Question: how can i make this button smaller?
I have added constraints but it does not work.
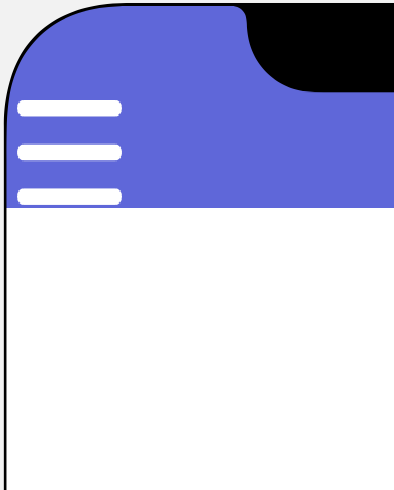
Answer: Before Adding Constraints, Try to resize it Manually. but that can also mess whole UI up. The better solution is if you do it programmatically. Just connect the outlet and set the size of it not much of a code.